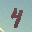
Label: 4